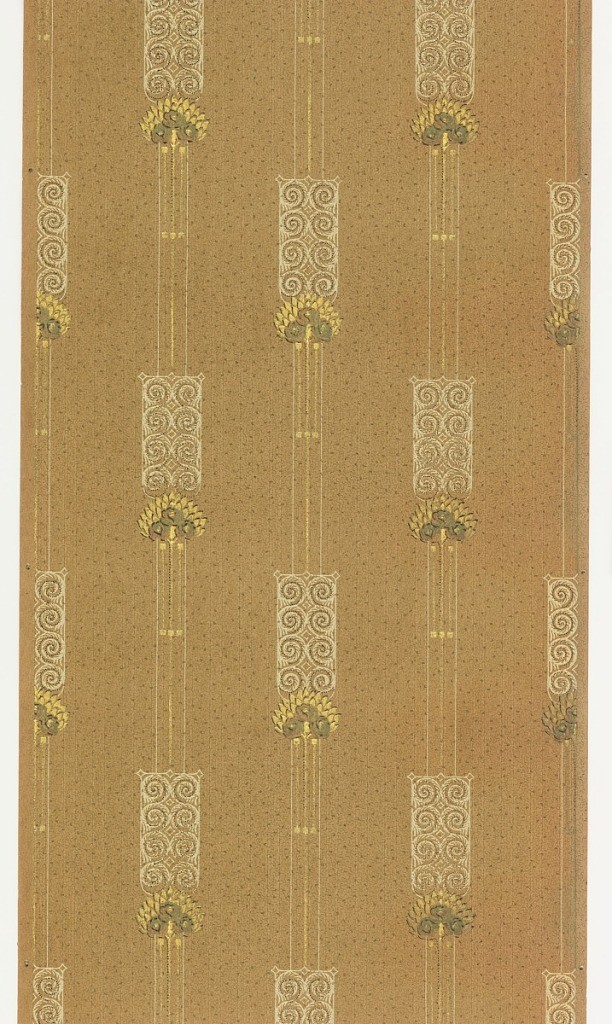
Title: Sidewall
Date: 1905–1915
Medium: Machine-printed paper
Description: On brown ground, vertical stripes bearing rectangular motifs composed of white spirals, group of flowers against gold leaf background.